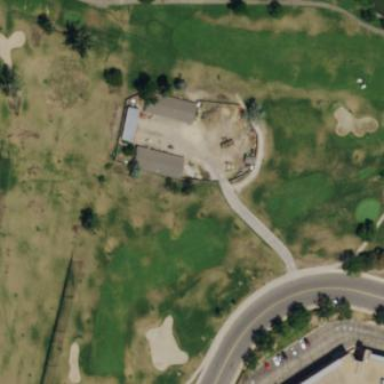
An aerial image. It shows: Well-maintained golf fairway on recreational ground dedicated to golf. The grass on the fairway is nicely mown.